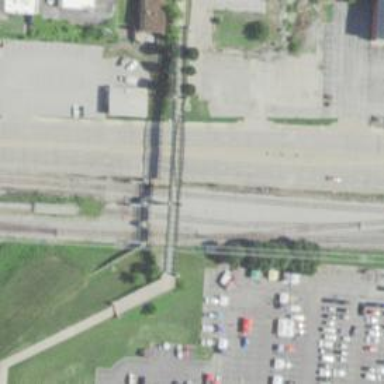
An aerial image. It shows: Railway siding for service.